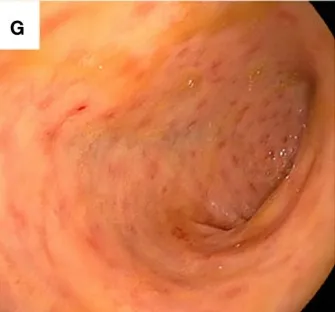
Endoscopic findings at diagnosis and after treatment of patients. Indicate those of patient 3, respectively. (G) Indicates findings after haematopoietic cell transplantation (HCT).
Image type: endoscopy (gi_endoscopy)